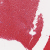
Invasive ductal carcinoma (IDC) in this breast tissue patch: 0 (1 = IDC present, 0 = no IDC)